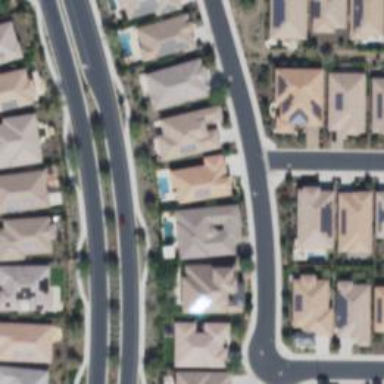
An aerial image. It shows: Asphalt road in residential area.